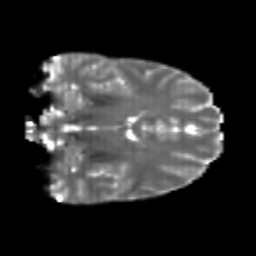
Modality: T2w
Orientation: coronal
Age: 24
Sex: male
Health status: healthy
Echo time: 0.074 s